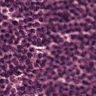
Metastatic tissue present: no